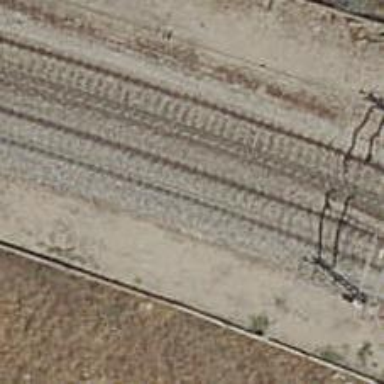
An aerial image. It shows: Railway with electrified contact lines.